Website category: sports
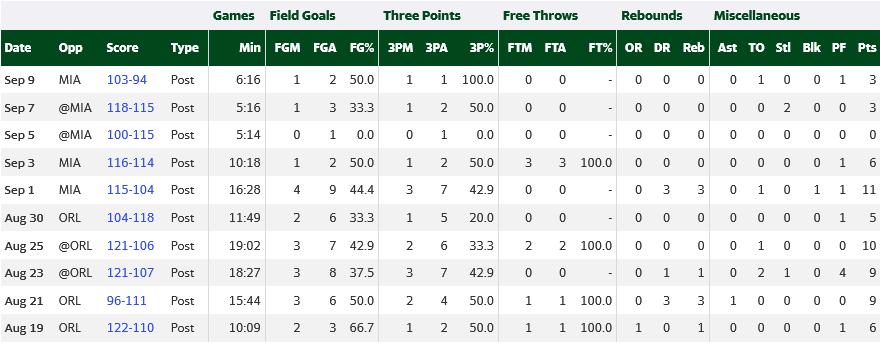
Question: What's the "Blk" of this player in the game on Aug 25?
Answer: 0

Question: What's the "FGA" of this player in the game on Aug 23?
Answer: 8

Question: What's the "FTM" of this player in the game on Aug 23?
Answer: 0

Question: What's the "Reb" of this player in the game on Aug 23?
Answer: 1

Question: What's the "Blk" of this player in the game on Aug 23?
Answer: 0

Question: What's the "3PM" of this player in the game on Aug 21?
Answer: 2

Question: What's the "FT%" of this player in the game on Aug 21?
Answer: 100.0

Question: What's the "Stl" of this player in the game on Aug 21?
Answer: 0

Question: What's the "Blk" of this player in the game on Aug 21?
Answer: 0

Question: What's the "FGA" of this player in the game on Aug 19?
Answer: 3

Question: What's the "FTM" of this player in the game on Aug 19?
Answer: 1

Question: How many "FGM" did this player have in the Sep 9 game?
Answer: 1

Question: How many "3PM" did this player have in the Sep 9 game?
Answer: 1

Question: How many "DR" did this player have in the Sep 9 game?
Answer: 0

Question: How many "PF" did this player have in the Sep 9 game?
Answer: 1

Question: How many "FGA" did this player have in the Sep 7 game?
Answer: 3

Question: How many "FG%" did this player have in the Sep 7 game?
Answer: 33.3

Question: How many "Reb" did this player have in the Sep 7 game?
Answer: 0

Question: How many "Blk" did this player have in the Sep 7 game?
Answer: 0

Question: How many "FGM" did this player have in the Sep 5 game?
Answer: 0

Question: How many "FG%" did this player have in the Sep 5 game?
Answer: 0.0

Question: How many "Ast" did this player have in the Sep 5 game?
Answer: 0

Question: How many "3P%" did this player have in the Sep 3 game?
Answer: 50.0

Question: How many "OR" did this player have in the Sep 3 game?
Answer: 0

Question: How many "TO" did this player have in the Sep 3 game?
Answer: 0

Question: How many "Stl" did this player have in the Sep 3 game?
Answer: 0

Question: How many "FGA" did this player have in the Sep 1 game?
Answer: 9

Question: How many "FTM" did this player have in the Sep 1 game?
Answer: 0

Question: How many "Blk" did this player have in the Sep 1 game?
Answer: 1

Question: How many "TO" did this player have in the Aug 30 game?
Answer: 0

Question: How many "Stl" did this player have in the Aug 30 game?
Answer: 0

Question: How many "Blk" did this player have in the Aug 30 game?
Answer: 0

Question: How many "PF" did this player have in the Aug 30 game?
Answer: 1

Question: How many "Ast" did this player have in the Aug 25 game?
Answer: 0

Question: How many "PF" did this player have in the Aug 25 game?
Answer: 0

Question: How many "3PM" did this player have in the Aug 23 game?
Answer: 3

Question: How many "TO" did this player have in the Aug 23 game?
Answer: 2

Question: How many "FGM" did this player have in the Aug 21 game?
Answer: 3

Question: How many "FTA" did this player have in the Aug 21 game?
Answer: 1

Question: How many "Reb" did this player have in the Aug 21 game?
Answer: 3

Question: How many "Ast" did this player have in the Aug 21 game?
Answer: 1

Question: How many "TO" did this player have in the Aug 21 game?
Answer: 0

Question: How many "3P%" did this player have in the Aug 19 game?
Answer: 50.0

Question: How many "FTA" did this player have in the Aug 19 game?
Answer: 1

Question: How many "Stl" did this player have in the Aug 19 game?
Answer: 0

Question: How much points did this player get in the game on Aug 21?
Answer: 9

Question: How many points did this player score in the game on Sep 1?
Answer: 11

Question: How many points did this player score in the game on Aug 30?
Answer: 5

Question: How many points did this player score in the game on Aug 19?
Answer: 6

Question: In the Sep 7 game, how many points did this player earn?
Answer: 3

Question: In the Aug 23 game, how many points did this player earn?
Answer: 9

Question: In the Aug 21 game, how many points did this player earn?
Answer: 9

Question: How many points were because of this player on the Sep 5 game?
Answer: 0

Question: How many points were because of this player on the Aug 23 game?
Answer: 9

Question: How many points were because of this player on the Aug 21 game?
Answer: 9